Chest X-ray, PA view. Patient: 54 years old, sex F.
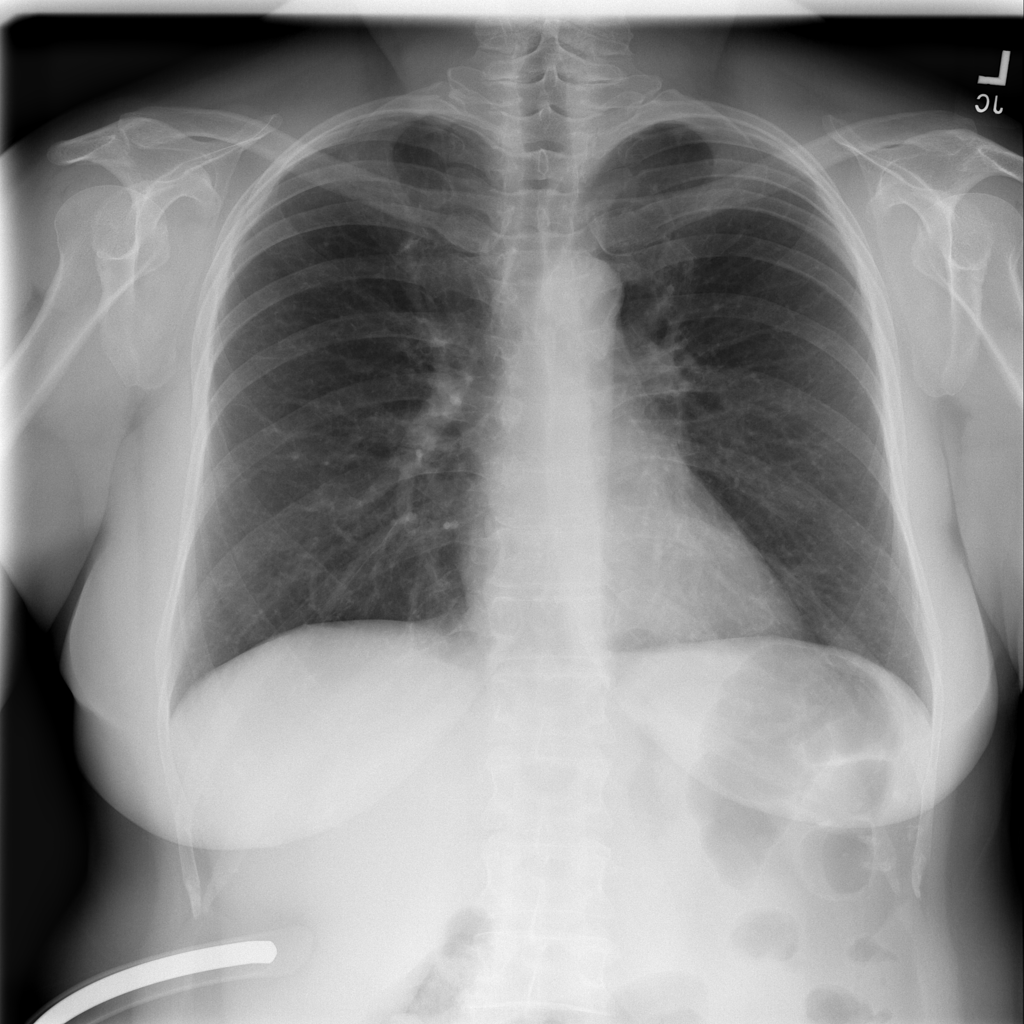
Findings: Consolidation